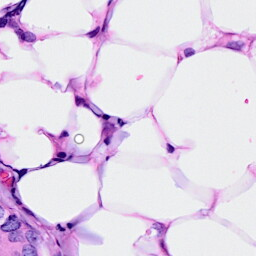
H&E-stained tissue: Breast